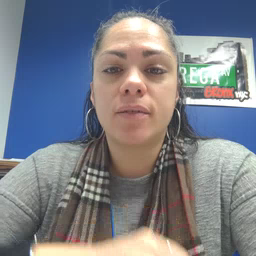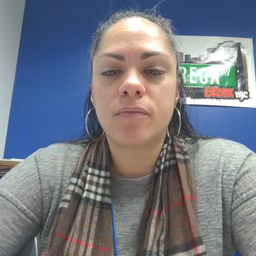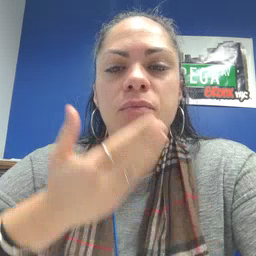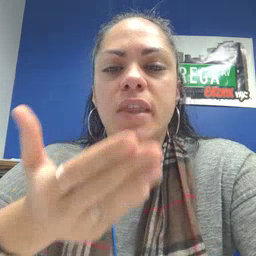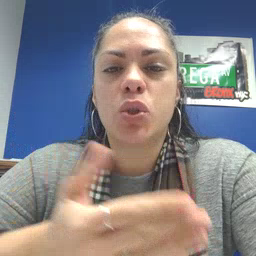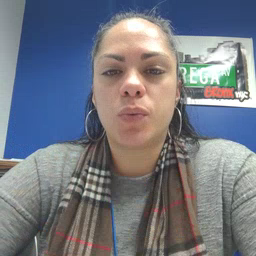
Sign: thankyou